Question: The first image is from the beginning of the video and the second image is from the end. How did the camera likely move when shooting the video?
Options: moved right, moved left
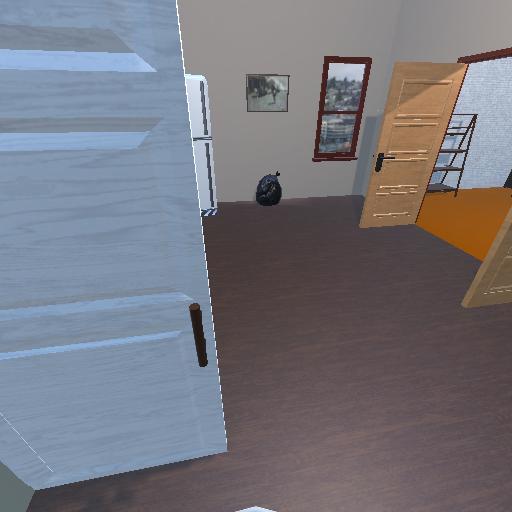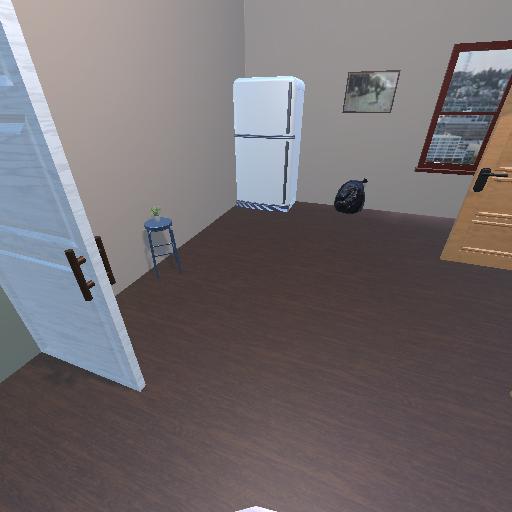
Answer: moved right